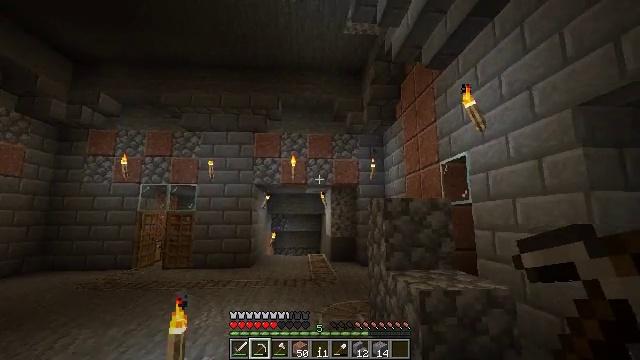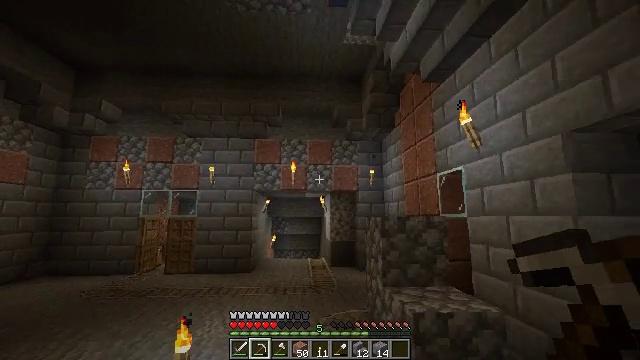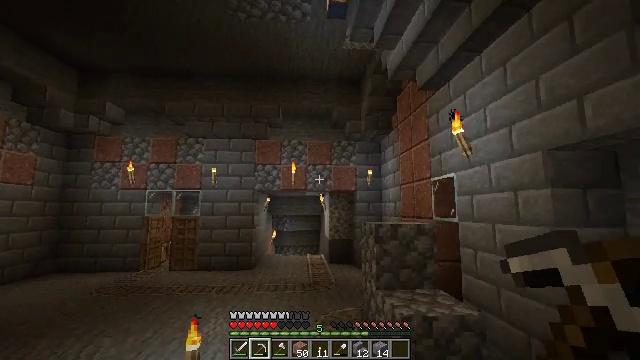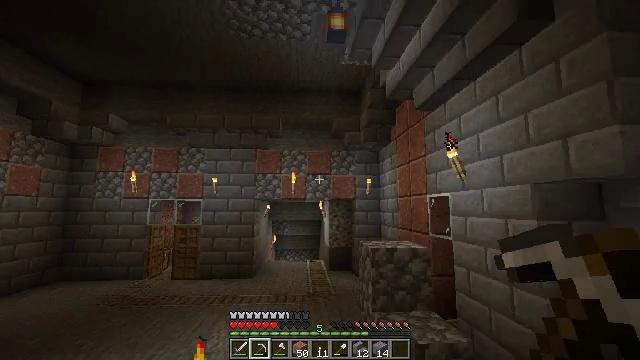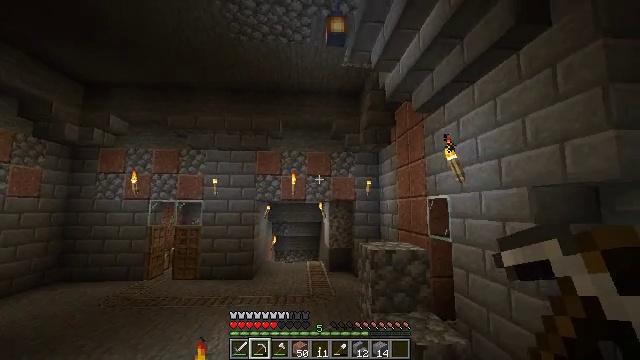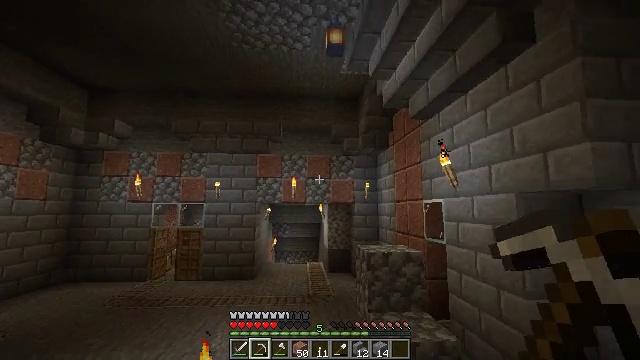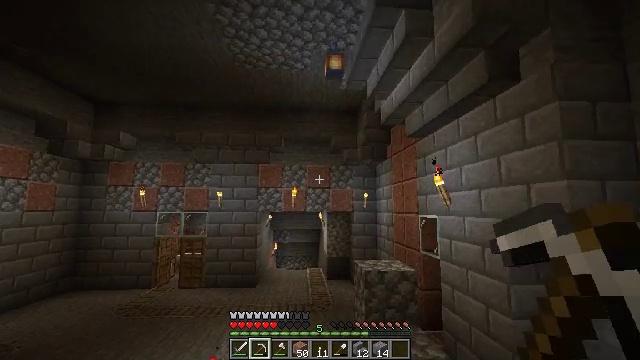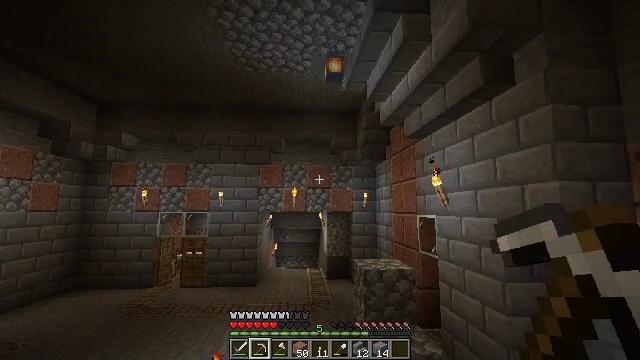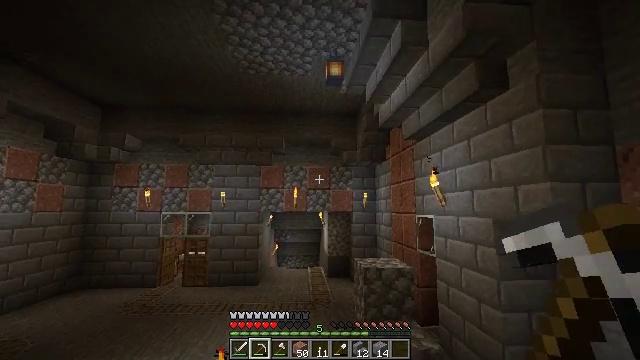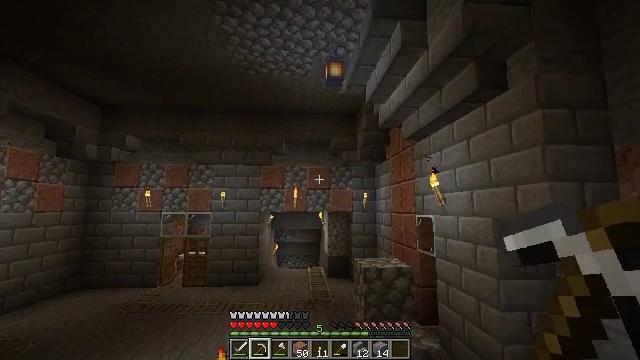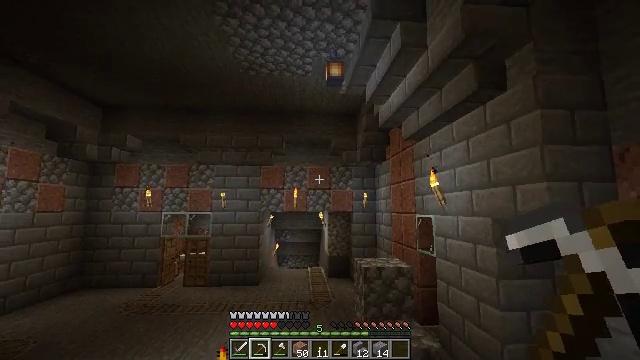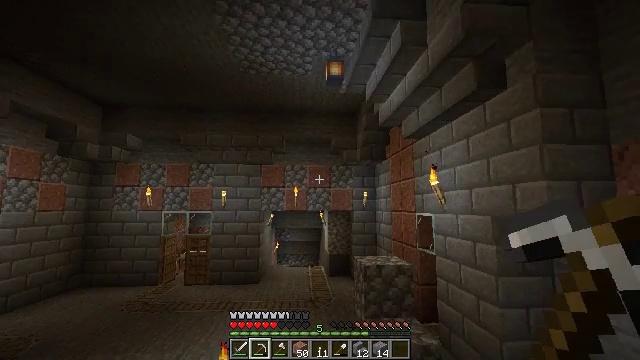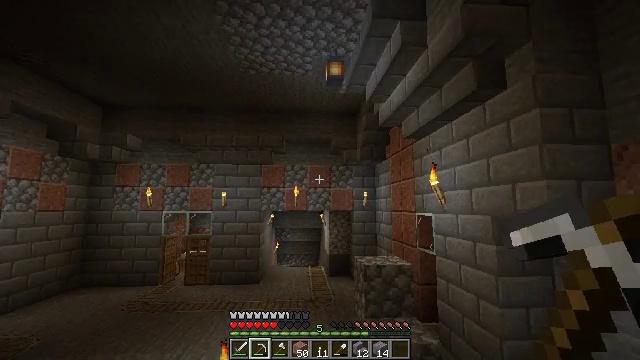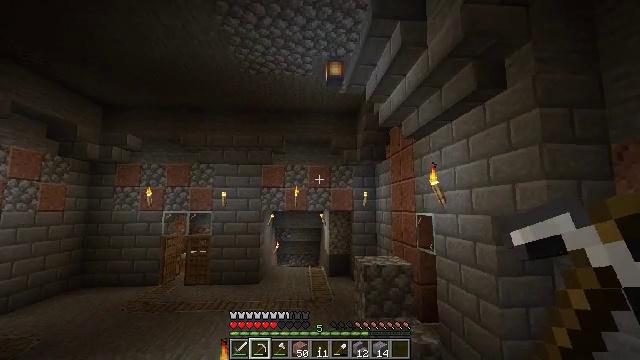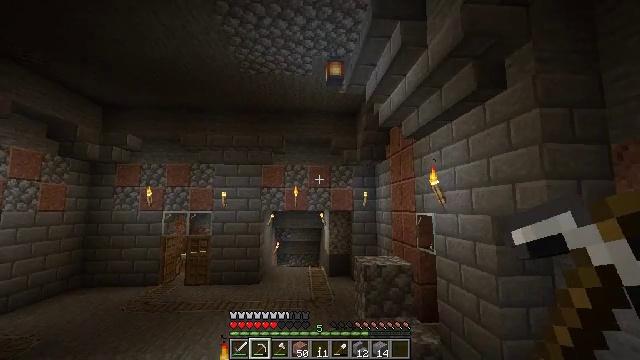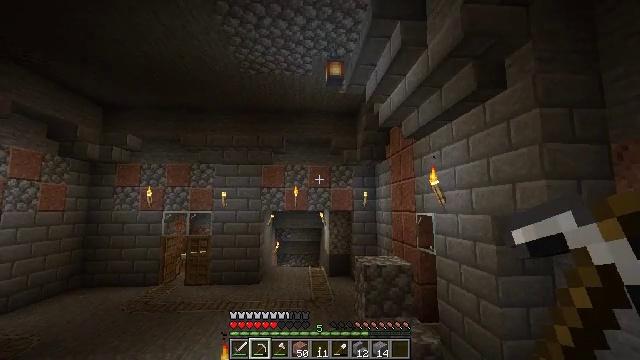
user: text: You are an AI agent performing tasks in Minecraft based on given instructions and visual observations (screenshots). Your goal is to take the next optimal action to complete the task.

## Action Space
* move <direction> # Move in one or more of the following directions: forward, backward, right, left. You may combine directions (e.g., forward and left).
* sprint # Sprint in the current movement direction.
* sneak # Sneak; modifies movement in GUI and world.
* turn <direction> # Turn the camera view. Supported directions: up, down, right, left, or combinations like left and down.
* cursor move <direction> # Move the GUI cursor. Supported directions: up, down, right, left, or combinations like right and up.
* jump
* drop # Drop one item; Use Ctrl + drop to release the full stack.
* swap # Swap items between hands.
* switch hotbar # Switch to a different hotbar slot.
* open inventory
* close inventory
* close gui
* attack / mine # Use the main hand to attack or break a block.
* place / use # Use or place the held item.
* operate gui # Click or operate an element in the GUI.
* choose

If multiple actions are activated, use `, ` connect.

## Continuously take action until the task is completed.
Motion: motion action
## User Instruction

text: Mine the polished granite block.
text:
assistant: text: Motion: move back
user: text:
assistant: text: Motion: move back, turn down
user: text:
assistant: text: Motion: move back
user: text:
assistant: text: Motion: move back
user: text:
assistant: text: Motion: move back
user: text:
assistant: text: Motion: move back
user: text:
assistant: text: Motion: no_op
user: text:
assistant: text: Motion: no_op
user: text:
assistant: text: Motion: no_op
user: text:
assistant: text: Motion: no_op
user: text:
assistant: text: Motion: no_op
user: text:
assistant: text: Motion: no_op
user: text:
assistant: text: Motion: no_op
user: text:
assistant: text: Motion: no_op
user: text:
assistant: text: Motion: no_op
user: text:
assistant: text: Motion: no_op
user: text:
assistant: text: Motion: no_op
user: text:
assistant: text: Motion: no_op
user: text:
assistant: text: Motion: move forward
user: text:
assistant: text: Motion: move forward
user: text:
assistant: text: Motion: move forward
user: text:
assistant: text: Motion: move forward
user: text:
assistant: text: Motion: move forward
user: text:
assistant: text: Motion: move forward
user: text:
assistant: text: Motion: move forward
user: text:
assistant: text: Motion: move forward
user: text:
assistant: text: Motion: move forward
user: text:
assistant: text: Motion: move forward
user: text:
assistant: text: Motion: move forward
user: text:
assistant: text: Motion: move forward